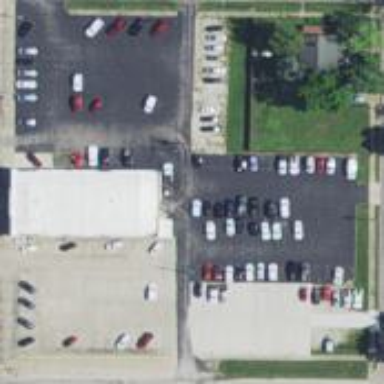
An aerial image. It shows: Shop that sells cars.